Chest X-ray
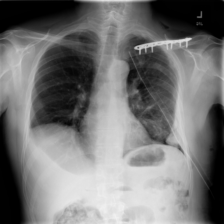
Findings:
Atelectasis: negative
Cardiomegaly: negative
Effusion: negative
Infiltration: negative
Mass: negative
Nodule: negative
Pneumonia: negative
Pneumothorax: negative
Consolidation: negative
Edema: negative
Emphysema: positive
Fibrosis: negative
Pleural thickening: negative
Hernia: negative